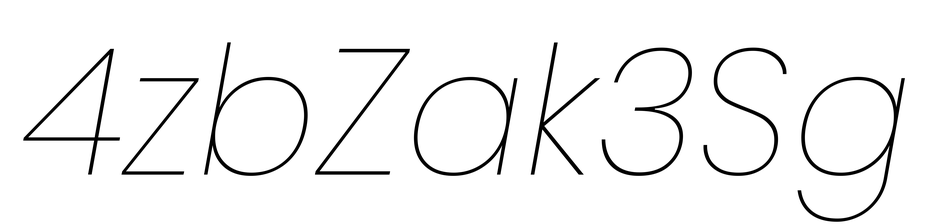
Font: Poppins-ThinItalic